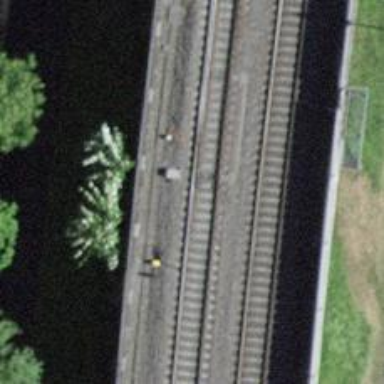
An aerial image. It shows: Railway switch.